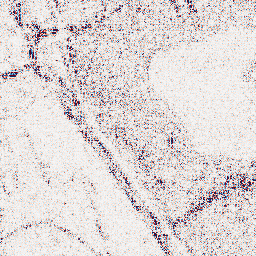
Category: wavelet
Decomposition family: wavelet_dwt
Decomposition parameters: wavelet: db8
level: 1
Upsampling method: quadratic
Upsampling parameters: scale: 4
Upsampling scale: 4